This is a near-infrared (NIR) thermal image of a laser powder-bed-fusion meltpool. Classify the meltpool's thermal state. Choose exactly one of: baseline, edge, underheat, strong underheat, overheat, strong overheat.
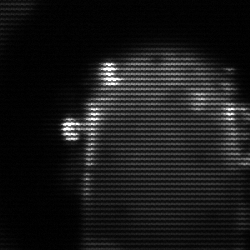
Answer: baseline